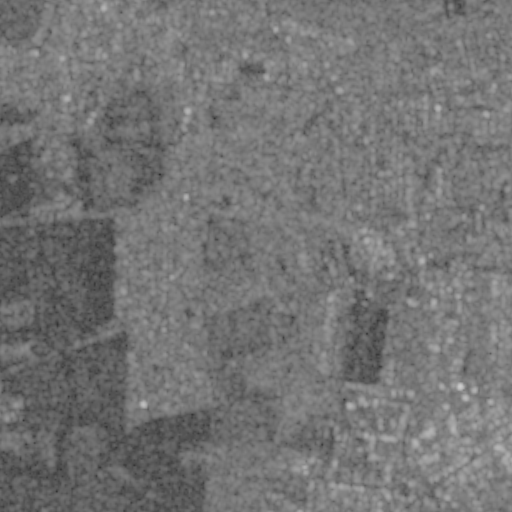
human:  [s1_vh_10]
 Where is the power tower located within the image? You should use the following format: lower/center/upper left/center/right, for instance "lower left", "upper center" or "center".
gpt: The power tower is located in the left of the image.
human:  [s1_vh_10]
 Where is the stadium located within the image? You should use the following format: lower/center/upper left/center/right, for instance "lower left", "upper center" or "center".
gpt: The stadium is located in the lower right of the image.
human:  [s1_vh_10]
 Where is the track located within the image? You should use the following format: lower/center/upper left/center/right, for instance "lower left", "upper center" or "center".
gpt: The track is located in the upper center of the image.
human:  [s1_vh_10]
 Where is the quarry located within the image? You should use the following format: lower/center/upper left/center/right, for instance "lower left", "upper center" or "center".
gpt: There is no quarry in the image.

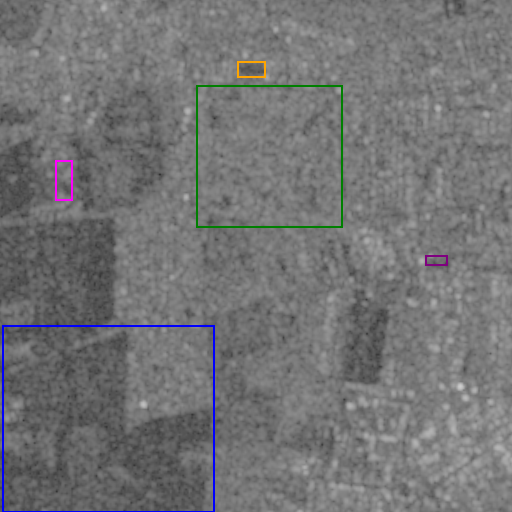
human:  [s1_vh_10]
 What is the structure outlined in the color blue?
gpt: The structure outlined in blue is a crop field.
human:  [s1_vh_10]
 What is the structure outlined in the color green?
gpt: The structure outlined in green is a park.
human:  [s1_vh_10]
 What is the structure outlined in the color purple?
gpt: The structure outlined in purple is a parking lot.
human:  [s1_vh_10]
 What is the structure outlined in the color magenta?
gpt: The structure outlined in magenta is a power substation.
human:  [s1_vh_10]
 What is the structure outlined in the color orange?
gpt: The structure outlined in orange is a track.
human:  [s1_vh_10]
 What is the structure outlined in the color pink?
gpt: There is no pink outline.